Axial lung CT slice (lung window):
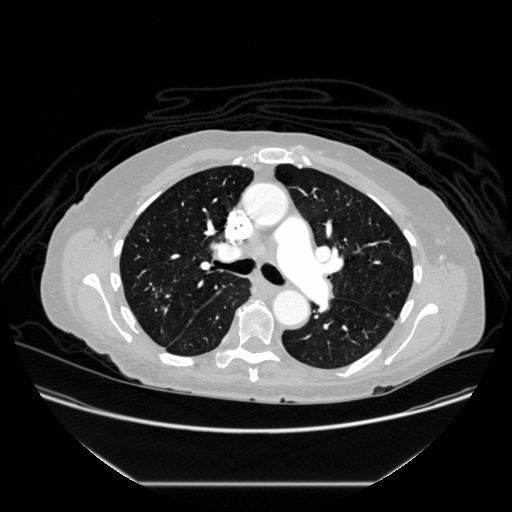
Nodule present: no